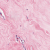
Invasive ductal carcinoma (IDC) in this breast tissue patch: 0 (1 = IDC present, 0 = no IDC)